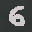
Label: 6